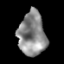
Tissue: lung
Cell type: Fibroblasts
Senescence score: 0.2307
Nuclear area (px): 1172
Mean DAPI intensity: 139.52